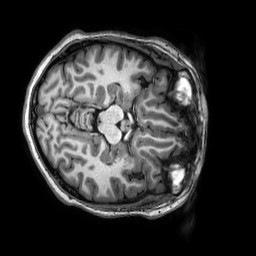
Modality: T1w
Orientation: axial
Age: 27
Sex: female
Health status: healthy
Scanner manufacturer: philips
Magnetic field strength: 3 T
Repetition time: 0.009 s
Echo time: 0.003996 s